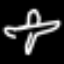
Label: airplane